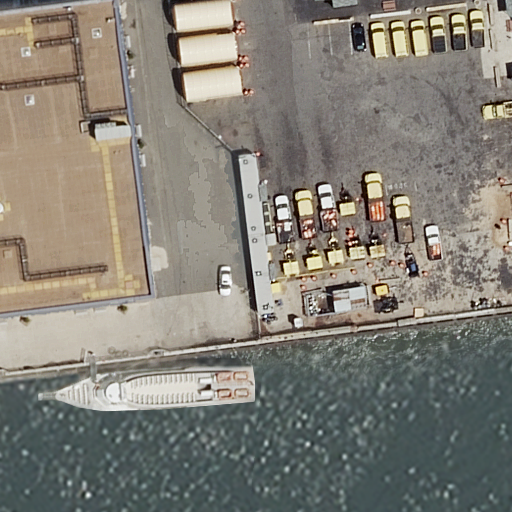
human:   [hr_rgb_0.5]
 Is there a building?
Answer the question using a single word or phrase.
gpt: yes

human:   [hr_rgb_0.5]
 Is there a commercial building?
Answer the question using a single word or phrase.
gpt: no

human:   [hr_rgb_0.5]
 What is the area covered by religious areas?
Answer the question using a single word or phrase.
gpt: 0m2

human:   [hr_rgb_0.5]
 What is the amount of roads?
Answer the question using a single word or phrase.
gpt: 3

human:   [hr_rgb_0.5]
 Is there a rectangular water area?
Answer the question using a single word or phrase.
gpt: yes

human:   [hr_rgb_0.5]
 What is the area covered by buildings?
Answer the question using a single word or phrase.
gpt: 6863m2

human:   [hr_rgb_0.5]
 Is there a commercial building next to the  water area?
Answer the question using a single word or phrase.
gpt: no

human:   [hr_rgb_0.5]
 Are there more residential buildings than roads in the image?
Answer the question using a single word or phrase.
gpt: no

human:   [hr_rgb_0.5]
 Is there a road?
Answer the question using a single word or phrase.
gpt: yes

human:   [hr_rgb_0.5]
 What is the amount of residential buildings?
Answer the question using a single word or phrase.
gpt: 2

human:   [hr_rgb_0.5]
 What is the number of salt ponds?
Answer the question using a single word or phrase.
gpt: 0

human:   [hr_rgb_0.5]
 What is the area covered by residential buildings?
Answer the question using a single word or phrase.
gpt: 6863m2

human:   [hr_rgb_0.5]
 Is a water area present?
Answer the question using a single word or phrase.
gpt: yes

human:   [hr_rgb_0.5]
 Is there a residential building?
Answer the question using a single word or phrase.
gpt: yes

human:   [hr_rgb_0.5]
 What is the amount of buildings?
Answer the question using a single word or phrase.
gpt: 2

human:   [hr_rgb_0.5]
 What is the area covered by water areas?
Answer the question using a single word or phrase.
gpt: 3524m2

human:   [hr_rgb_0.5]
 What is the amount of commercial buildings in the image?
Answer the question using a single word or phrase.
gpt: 0

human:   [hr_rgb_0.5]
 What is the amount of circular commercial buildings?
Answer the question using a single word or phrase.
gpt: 0

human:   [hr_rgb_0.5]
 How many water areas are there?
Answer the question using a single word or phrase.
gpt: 1

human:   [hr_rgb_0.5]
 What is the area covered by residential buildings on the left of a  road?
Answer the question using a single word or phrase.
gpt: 6863m2

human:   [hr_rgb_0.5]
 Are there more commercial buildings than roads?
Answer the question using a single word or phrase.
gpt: no

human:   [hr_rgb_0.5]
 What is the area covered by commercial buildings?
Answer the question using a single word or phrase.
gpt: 0m2

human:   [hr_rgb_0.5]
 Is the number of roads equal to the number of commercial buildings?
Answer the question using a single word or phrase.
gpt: no

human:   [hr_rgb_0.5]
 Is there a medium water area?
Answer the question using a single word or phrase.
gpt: no

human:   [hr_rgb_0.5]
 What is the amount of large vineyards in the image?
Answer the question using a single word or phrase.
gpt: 0

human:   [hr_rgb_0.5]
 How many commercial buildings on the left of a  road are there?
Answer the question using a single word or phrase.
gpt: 0

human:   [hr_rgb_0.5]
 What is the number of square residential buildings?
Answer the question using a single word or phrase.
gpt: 0

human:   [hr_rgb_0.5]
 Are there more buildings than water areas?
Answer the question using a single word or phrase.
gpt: yes

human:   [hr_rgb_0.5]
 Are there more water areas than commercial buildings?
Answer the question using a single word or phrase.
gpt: yes

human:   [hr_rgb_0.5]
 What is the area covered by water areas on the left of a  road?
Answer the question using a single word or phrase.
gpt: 0m2

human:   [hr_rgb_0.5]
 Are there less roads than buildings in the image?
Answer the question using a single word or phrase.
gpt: no

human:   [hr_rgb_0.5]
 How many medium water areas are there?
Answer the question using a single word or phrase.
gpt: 0

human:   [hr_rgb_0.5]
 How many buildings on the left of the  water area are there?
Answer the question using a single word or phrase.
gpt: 1

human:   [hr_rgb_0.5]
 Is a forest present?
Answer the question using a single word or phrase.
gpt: no

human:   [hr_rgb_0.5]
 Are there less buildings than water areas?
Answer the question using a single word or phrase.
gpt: no

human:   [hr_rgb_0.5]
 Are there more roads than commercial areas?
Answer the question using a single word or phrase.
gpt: yes

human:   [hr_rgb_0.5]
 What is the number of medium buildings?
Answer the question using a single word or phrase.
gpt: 1

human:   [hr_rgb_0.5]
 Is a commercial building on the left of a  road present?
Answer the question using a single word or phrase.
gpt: no

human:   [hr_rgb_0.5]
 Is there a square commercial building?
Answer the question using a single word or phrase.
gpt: no

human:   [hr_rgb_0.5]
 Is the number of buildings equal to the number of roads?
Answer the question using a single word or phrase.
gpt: no

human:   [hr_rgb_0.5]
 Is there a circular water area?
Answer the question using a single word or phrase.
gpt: no

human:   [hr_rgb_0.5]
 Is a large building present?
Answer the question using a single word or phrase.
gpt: yes

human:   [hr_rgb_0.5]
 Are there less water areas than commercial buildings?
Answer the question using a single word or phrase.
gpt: no

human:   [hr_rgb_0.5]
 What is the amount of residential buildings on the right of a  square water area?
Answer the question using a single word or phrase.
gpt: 0

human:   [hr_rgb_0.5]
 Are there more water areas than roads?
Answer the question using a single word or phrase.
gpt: no

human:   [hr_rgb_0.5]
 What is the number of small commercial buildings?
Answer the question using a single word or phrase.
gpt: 0

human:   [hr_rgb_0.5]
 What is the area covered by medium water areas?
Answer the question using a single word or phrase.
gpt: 0m2

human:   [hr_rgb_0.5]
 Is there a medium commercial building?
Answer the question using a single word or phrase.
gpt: no

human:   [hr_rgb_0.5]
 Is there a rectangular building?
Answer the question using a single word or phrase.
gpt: yes

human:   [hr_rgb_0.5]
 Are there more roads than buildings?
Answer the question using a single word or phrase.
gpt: yes

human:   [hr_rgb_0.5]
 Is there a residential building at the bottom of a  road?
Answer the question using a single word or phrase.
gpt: yes

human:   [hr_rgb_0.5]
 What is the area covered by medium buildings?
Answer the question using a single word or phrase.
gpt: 148m2

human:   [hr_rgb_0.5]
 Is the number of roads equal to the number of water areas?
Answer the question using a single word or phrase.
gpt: no

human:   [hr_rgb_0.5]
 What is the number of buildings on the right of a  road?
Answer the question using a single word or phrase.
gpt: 1

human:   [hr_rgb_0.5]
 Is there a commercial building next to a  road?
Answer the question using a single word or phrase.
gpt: no

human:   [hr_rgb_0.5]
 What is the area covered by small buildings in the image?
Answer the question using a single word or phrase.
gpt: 0m2

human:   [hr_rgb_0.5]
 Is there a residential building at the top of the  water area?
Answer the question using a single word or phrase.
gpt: yes

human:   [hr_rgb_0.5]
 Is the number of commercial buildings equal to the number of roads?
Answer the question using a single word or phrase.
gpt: no

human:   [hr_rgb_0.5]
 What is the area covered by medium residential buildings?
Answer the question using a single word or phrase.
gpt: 148m2

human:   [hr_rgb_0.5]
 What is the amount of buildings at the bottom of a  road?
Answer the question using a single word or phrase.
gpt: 2

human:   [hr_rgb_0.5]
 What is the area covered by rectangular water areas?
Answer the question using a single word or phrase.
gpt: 3524m2

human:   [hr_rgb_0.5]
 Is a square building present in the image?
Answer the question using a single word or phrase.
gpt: no

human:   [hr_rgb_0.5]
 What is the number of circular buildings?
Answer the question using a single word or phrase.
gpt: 0

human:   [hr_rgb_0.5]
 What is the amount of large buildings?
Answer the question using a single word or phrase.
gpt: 1